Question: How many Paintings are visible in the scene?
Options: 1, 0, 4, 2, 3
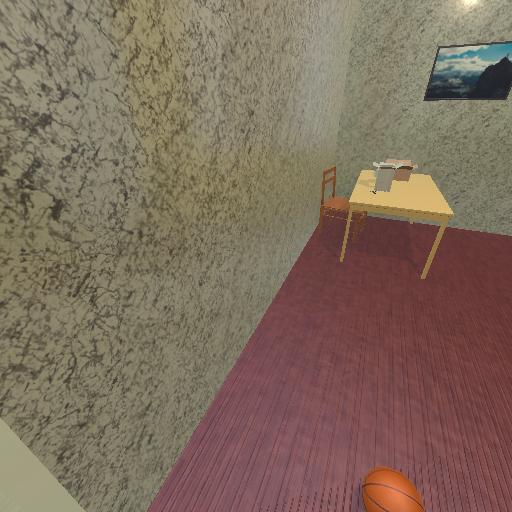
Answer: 1